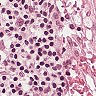
Metastatic tissue present: no